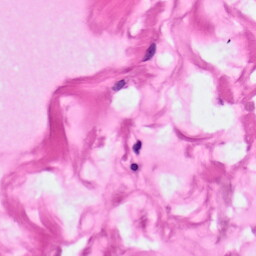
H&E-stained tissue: Pancreatic